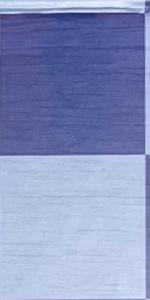
Label: Empty